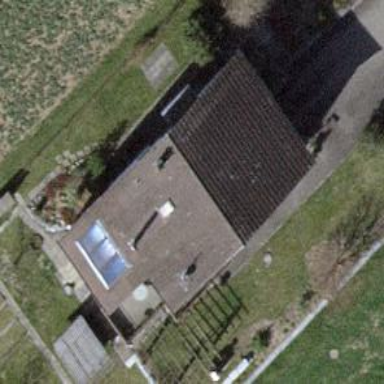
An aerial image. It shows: Detached building.